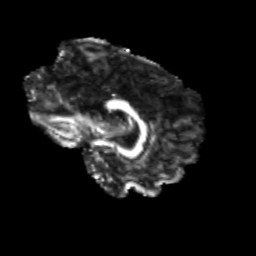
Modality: FA
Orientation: sagittal
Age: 25
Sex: female
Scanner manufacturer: siemens
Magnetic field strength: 3 T
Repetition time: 3.5 s
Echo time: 0.104 s